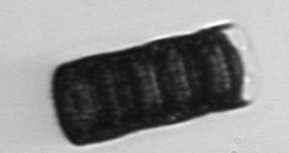
Label: Paralia_sulcata